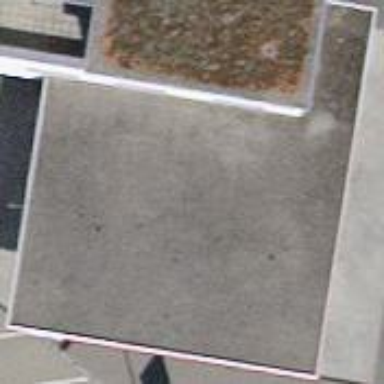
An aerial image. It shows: View of roof of building.